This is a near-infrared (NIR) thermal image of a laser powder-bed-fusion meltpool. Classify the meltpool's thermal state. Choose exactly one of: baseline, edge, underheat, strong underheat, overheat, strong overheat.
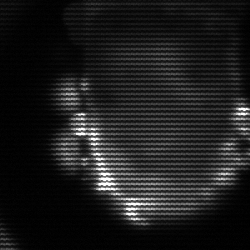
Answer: baseline